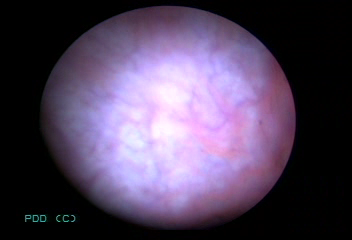
Modality: BLC
Class: Normal mucosa
Bladder cancer association: No